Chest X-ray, AP view. Patient: 71 years old, sex M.
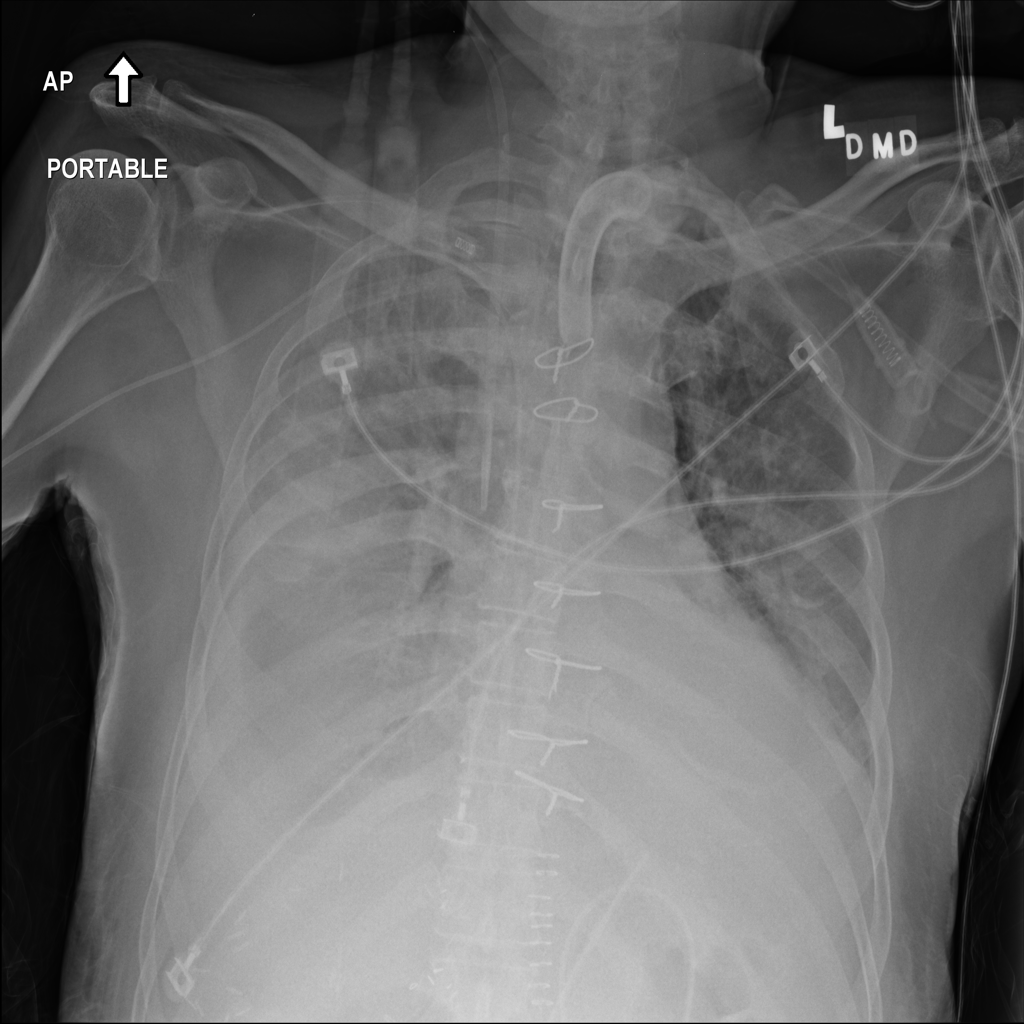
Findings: Effusion, Infiltration